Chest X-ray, AP view. Patient: 23 years old, sex F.
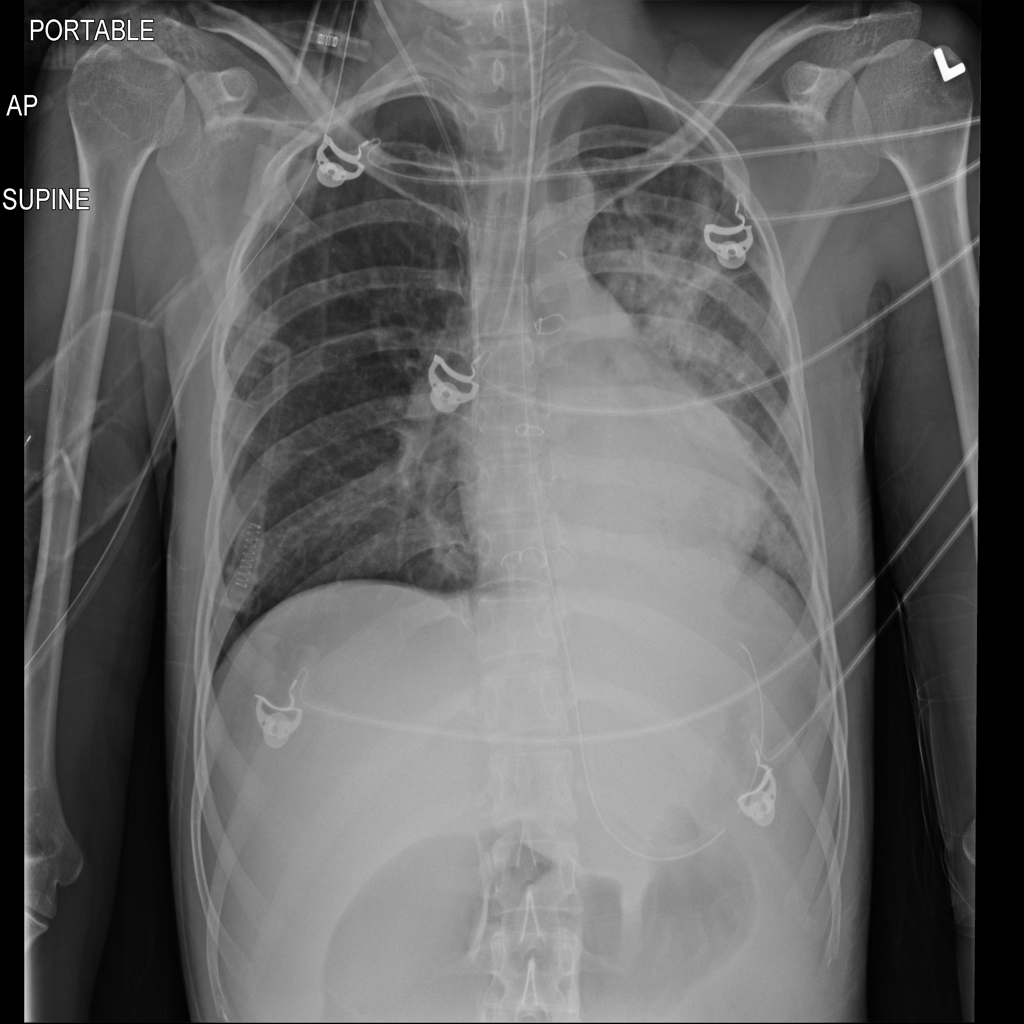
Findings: No Finding